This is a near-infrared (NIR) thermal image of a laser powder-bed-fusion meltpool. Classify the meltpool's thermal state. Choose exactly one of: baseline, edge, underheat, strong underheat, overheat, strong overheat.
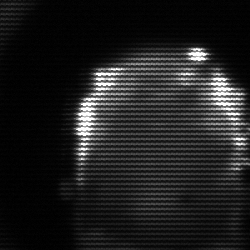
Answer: baseline